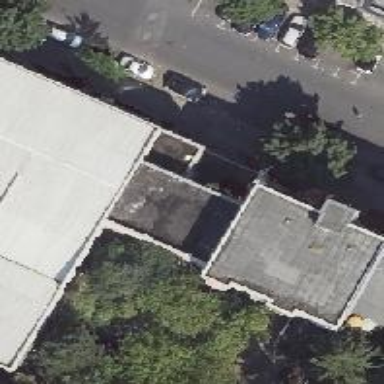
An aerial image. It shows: Entrance to multi-storey parking facility.